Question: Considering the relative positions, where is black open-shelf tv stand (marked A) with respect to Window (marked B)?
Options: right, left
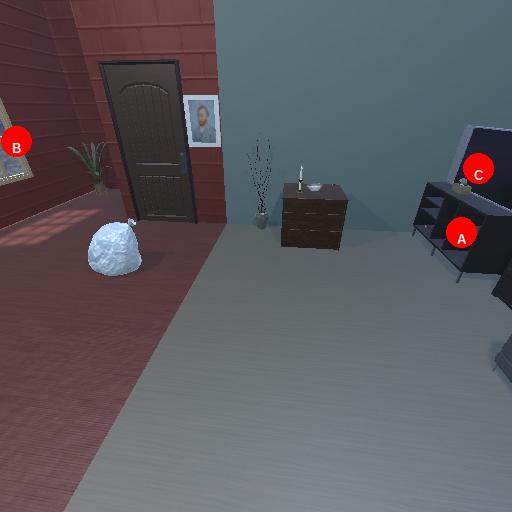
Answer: right